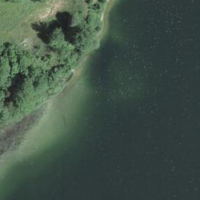
EUNIS habitat code: 14
Species observed at this site:
Plantago media
Saxifraga paniculata